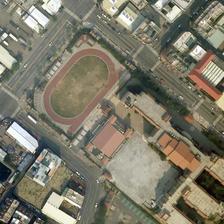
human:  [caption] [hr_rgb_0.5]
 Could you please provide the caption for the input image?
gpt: the streets of the city are very straightforward, with a various of buildings aside .

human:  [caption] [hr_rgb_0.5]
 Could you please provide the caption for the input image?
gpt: a playground next to a crossroads is surrounded by many buildings .

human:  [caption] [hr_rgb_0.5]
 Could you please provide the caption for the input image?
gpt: many buildings are around a playground next to a crossroads .

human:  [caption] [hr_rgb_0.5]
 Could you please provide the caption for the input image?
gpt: a playground next to a crossroads is surrounded by many buildings .

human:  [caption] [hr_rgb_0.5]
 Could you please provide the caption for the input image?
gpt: a playground next to a crossroads is surrounded by many buildings .